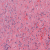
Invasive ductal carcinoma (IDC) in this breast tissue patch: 0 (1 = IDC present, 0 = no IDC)